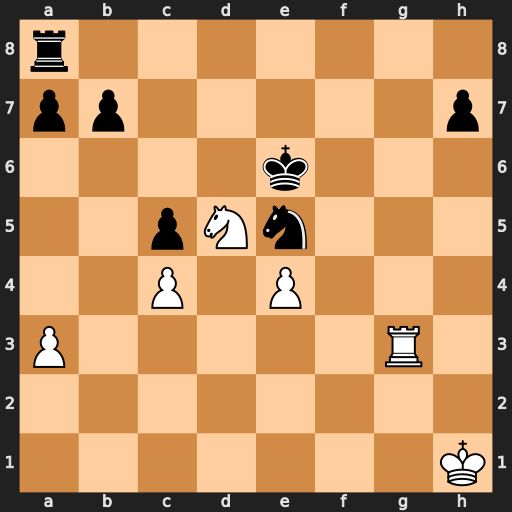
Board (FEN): r7/pp5p/4k3/2pNn3/2P1P3/P5R1/8/7K
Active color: w
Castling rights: -
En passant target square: -
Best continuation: Nc7+ Kd6 Nxa8